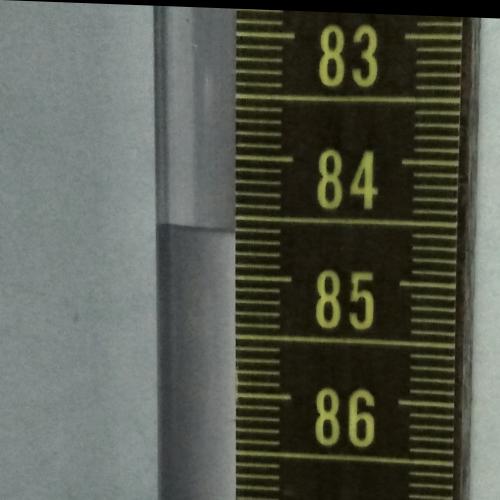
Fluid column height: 84.6 cm